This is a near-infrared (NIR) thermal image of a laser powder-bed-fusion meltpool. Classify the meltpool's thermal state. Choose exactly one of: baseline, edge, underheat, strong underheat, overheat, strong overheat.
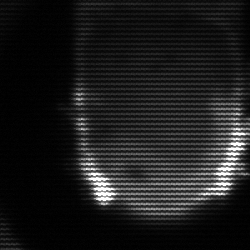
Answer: baseline